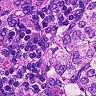
Metastatic tissue present: yes